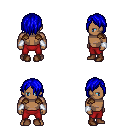
a pixel art fantasy rpg character, male body template, human, dark skin, leather shoulder armor, red pants, blue bangs hairstyle, white cloth bracers, brown shoes, four views (front, back, left, right), 2x2 character sprite sheet, small pixel art, hard edges, no anti-aliasing